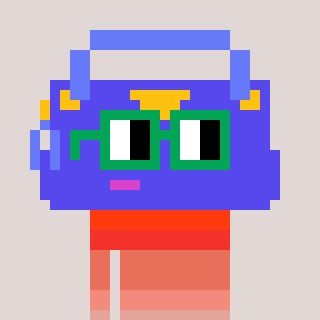
a pixel art character with square green glasses, a bag-shaped head and a grayscale-colored body on a warm background